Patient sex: M
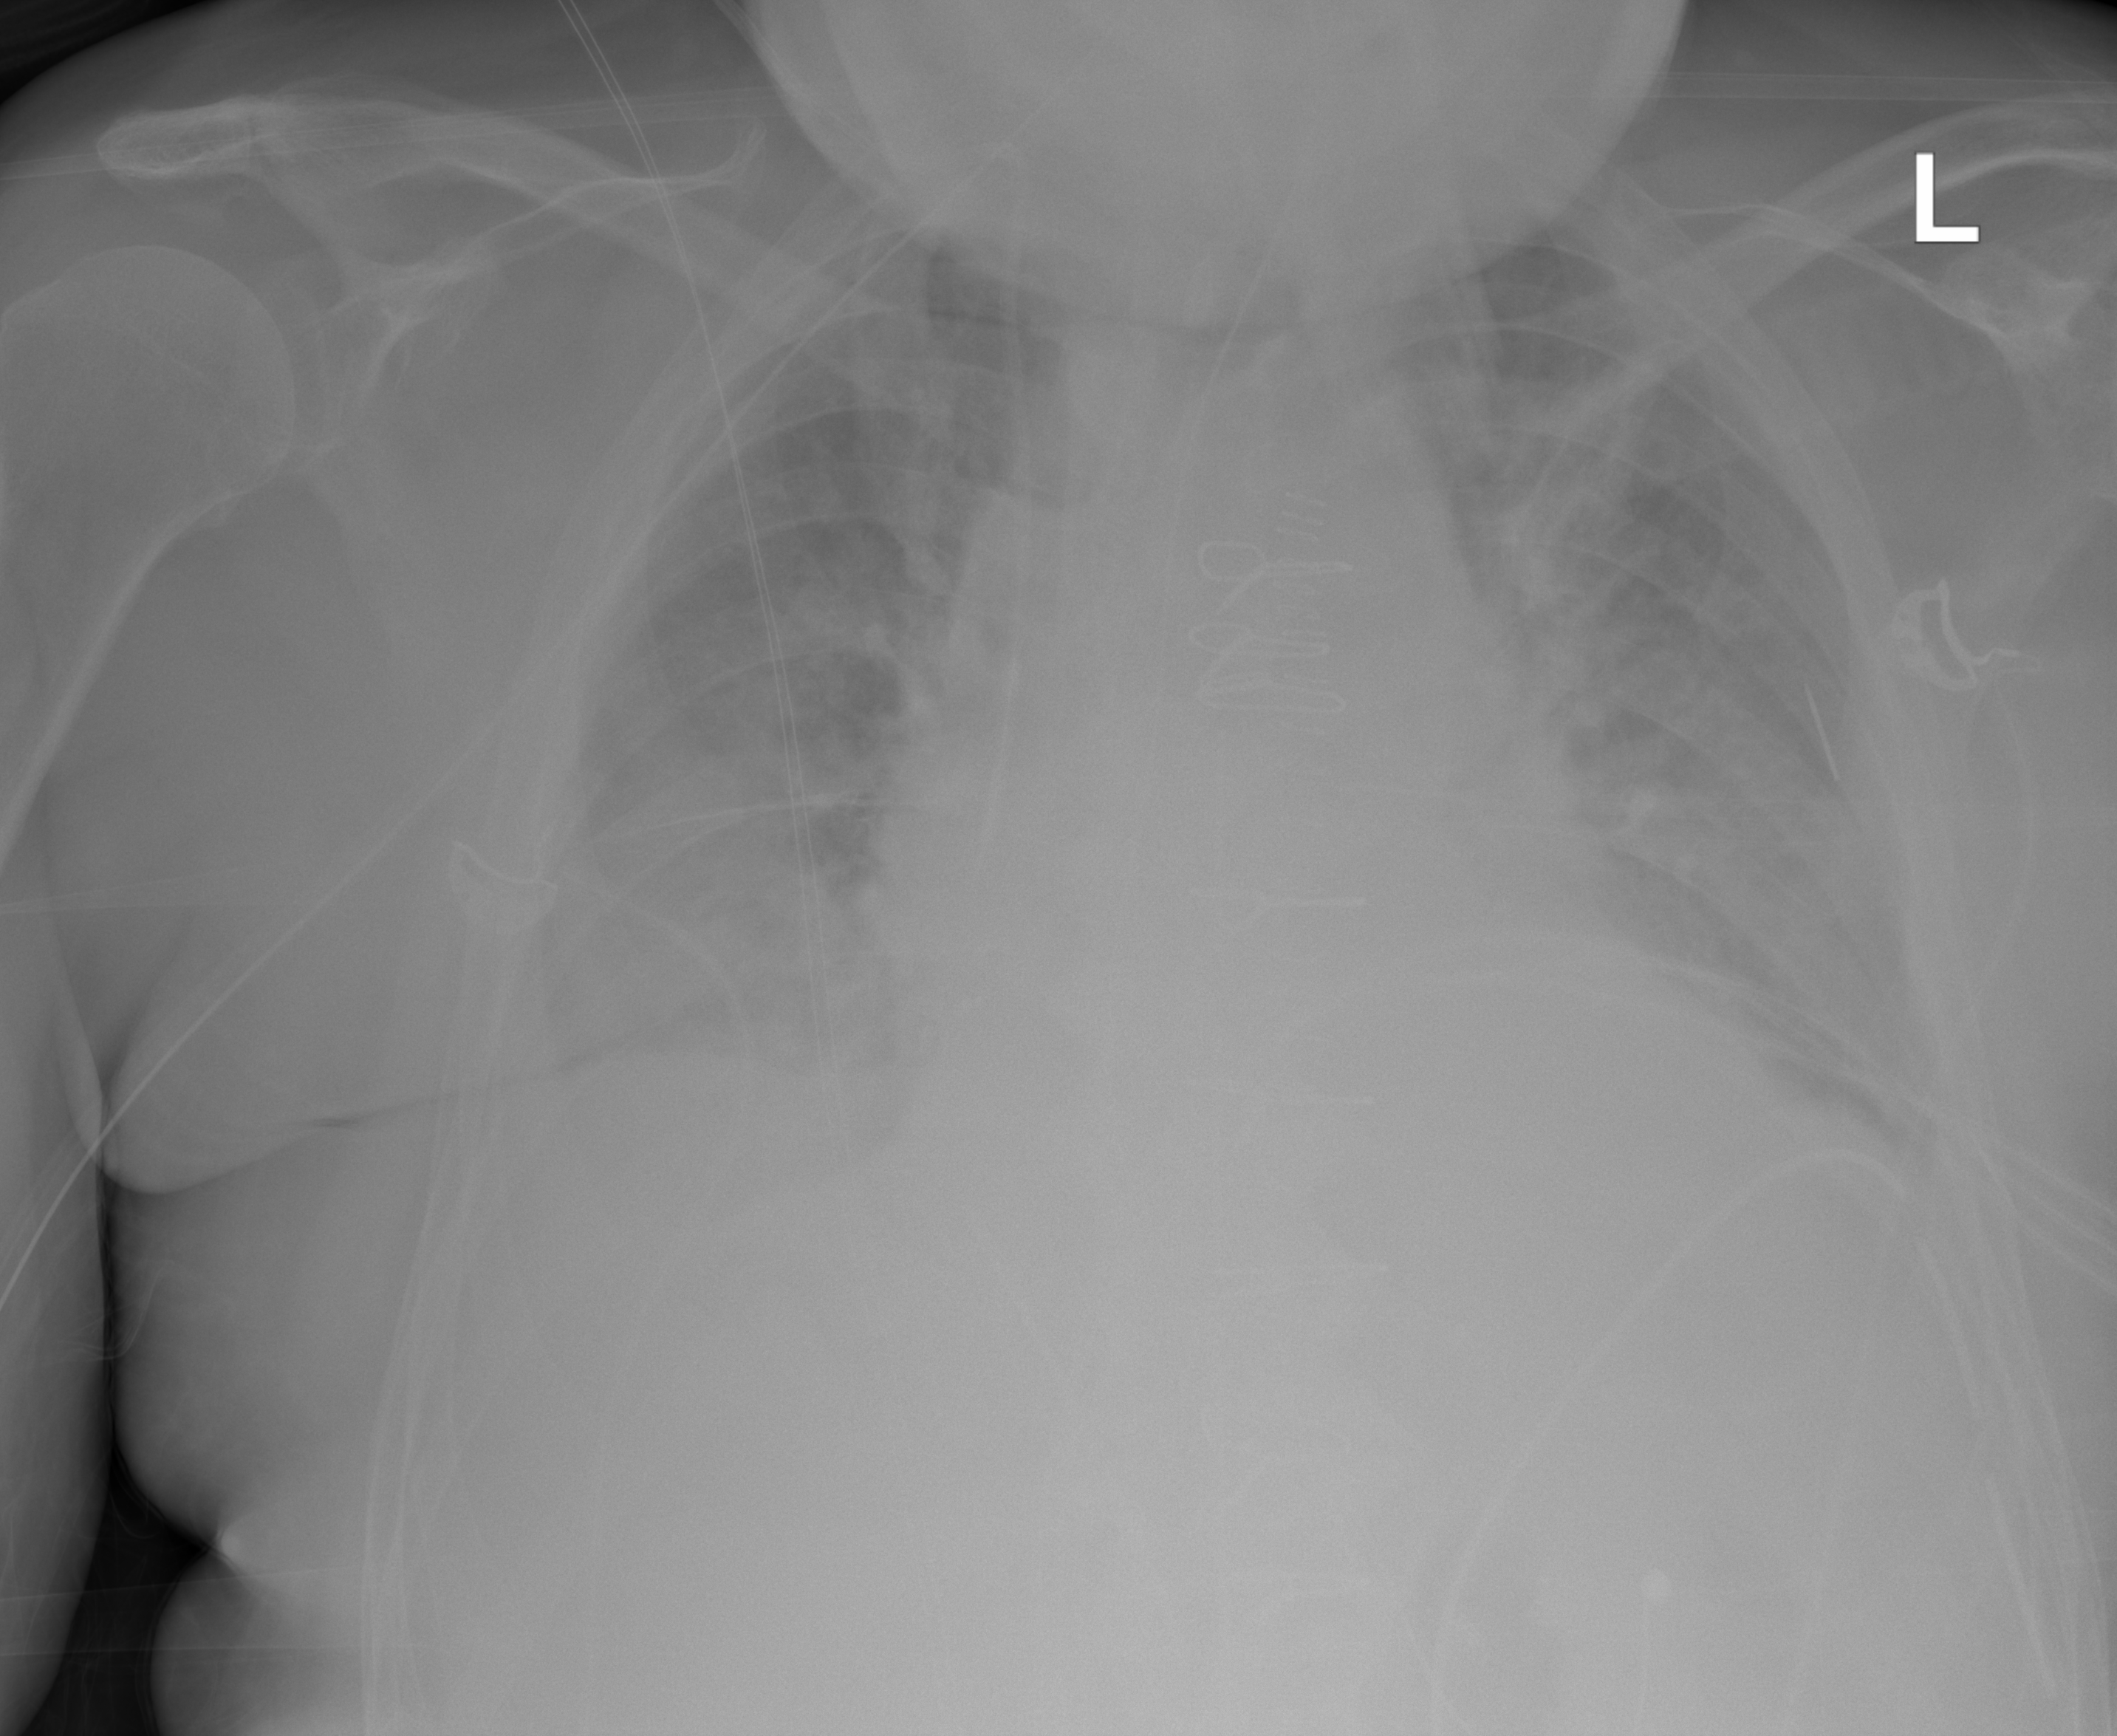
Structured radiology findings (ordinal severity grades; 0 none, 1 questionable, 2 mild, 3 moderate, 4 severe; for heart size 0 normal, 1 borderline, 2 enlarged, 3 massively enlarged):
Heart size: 1
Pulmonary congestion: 2
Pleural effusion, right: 2
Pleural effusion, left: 2
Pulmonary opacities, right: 2
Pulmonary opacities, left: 2
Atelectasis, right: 2
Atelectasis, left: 2